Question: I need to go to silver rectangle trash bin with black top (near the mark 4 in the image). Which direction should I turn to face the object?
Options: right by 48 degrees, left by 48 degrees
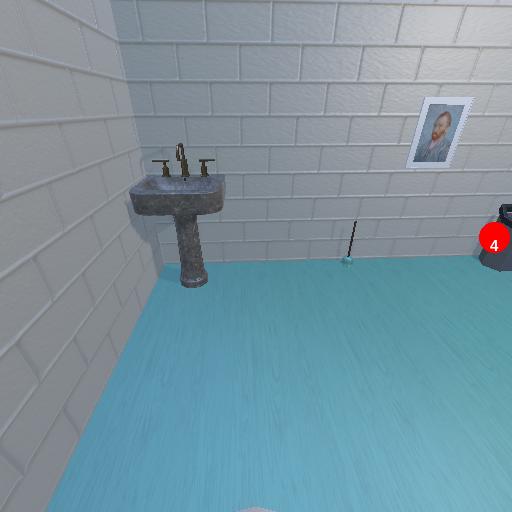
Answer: right by 48 degrees